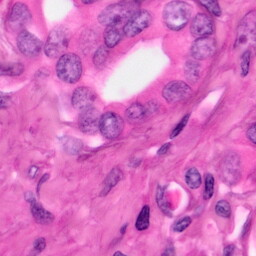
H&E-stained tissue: Pancreatic